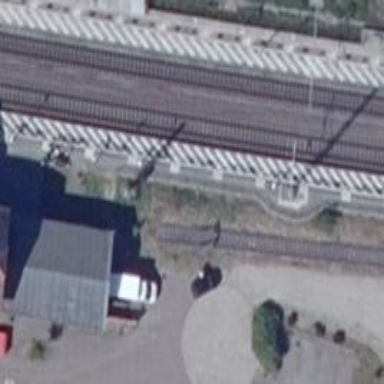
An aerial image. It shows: Close-up of railway platform edge.